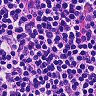
Metastatic tissue present: no